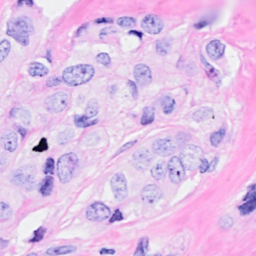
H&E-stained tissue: Breast